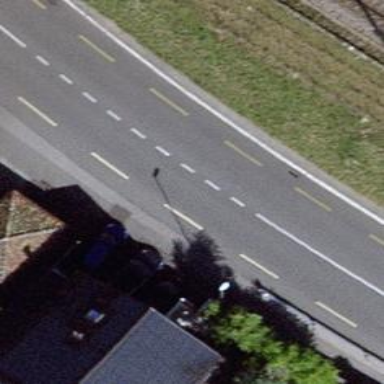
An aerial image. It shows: Primary highway with asphalt surface and designated cycle lane.